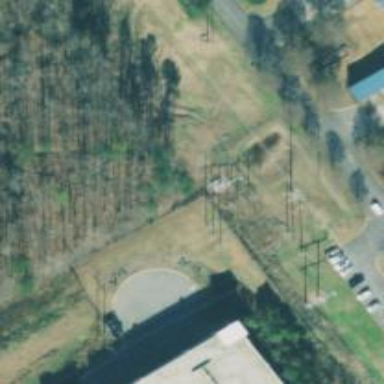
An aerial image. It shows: Switch for power supply.